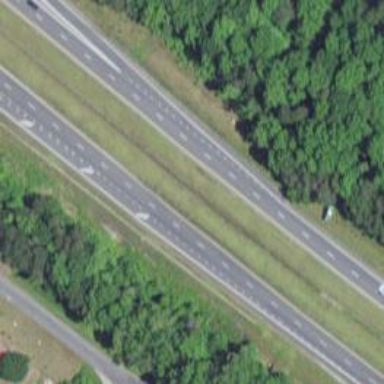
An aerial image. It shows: Motorway junction.